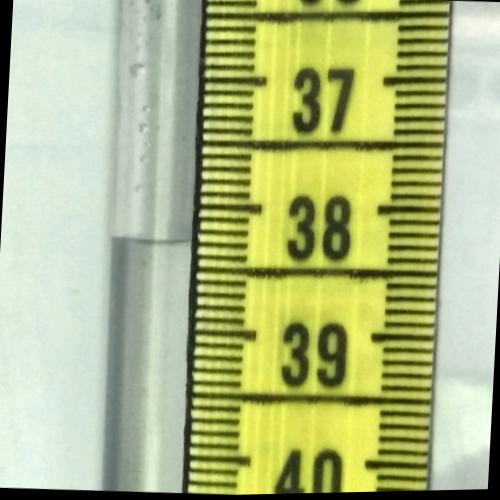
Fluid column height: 38.3 cm